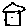
Label: house